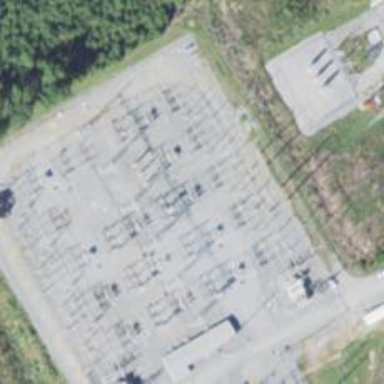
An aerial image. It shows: Switch used for power control.